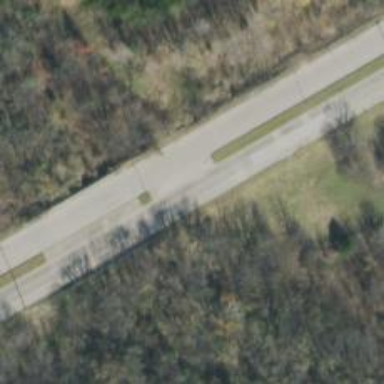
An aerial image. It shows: Secondary link road.